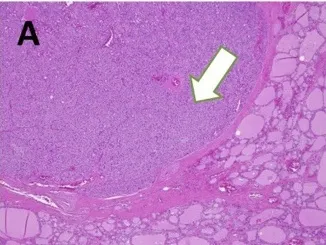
100x Haematoxylin and Eosin Stain with parathyroid tissue (marked with arrow) and normal thyroid follicles, representing an intra-thyroidal, enlarged parathyroid adenoma.
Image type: pathology (h&e)